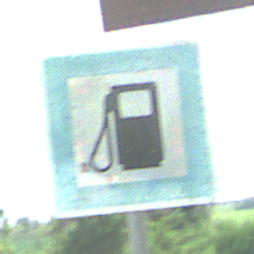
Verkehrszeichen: Tankstelle
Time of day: Midday
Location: Outdoor (Nature)
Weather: PartlyCloudy
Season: NotSpecified
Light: Natural